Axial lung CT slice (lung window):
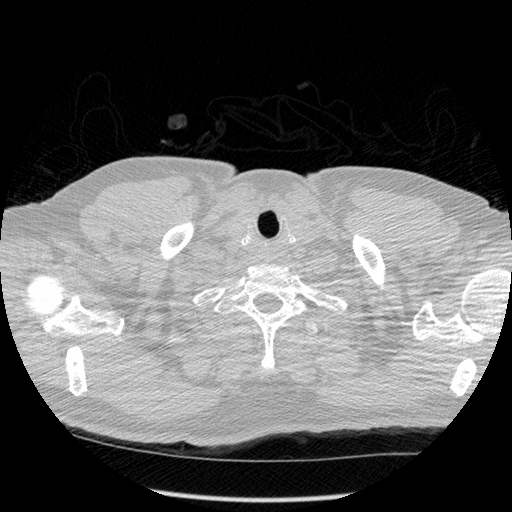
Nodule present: no